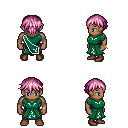
a pixel art fantasy rpg character, male body template, human, dark skin, sash dress, magenta pants, pink short bangs hairstyle, bracelets, brown shoes, four views (front, back, left, right), 2x2 character sprite sheet, small pixel art, hard edges, no anti-aliasing